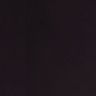
Metastatic tissue present: no